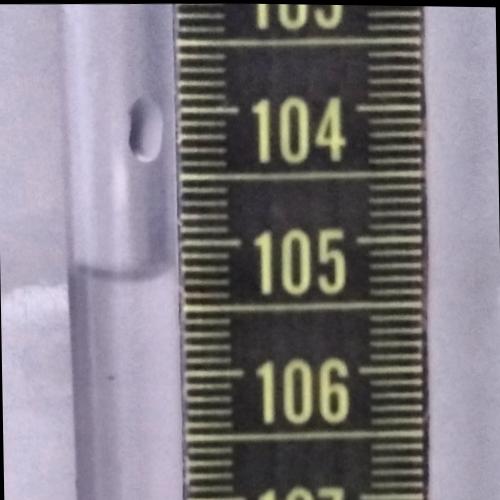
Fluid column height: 105.3 cm